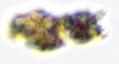
Label: Detritus